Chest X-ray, PA view. Patient: 33 years old, sex F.
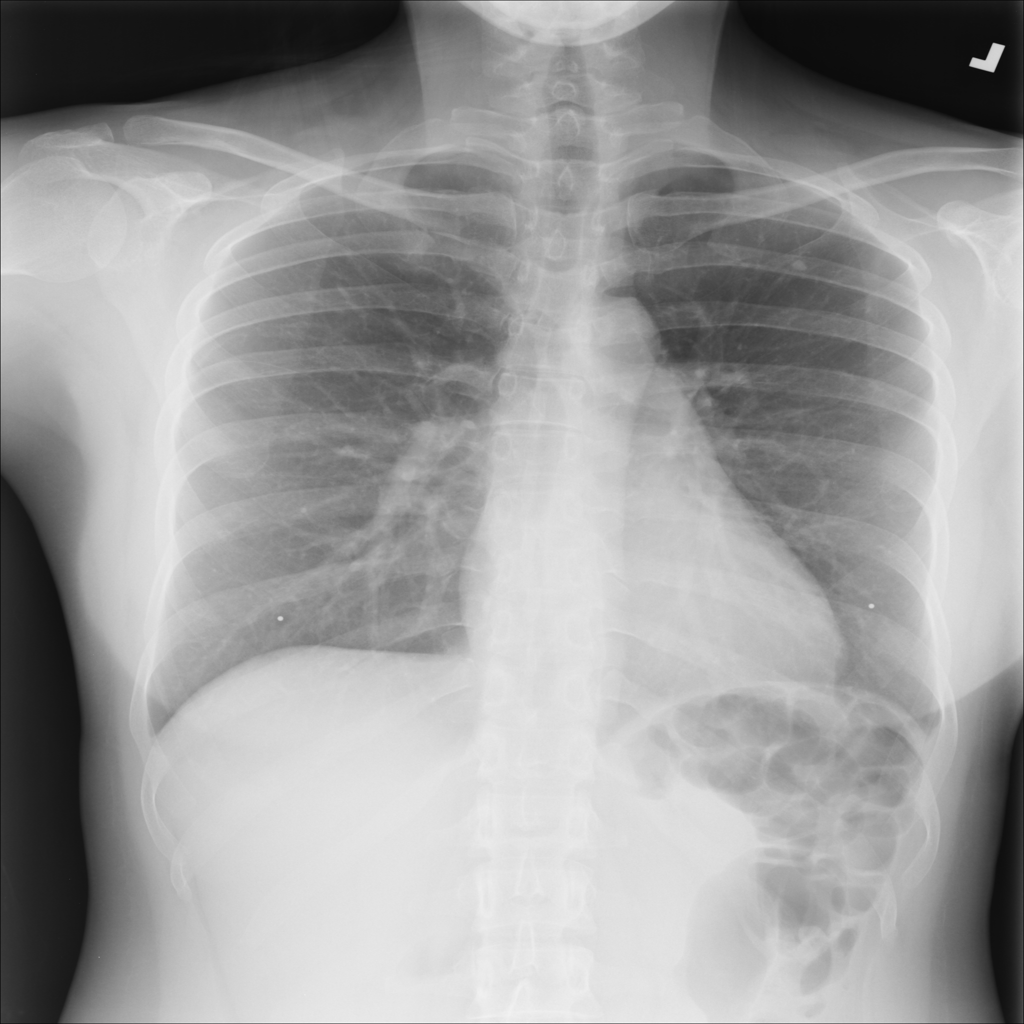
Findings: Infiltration